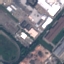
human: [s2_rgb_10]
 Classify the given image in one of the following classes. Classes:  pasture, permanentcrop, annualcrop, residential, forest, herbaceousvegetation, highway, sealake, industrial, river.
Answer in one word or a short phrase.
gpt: Industrial